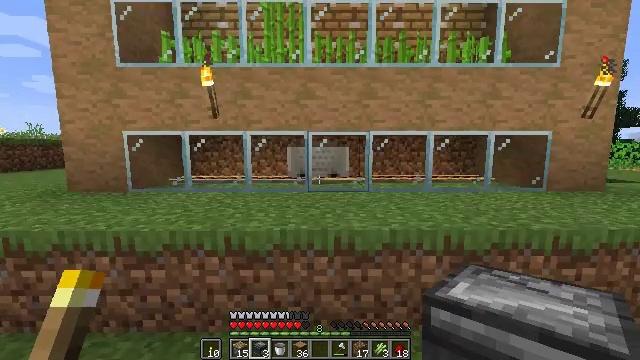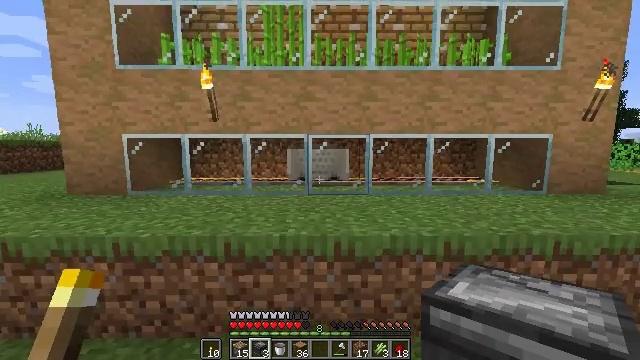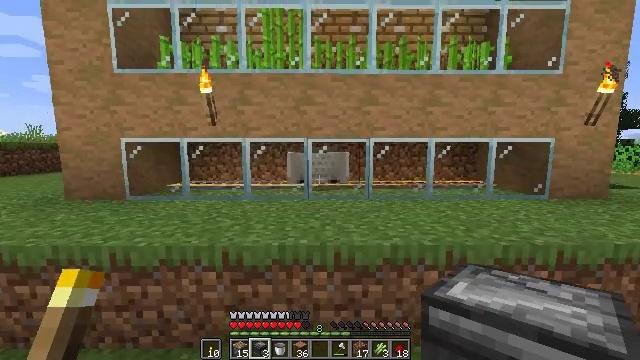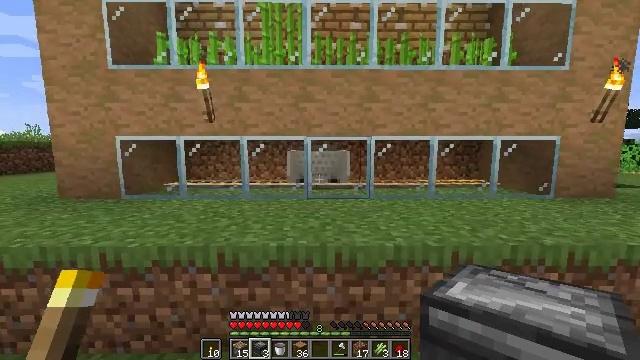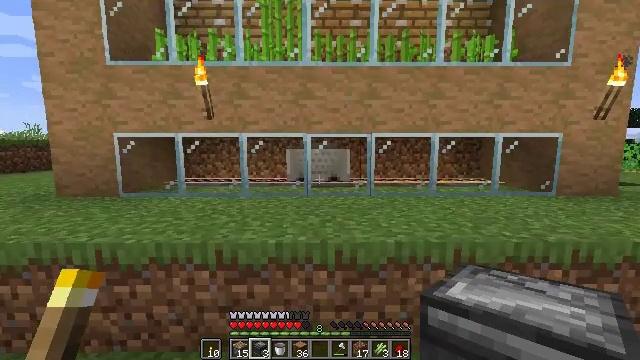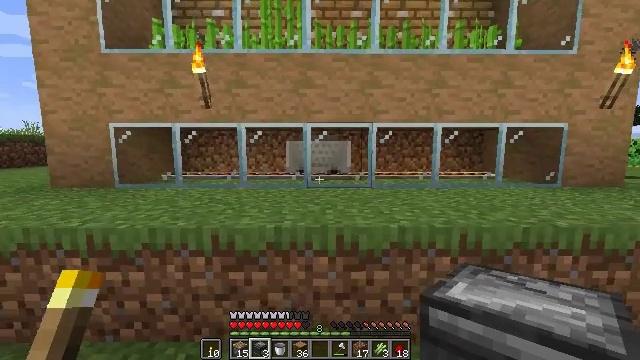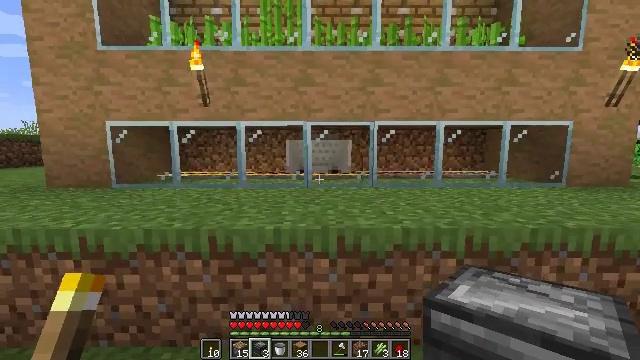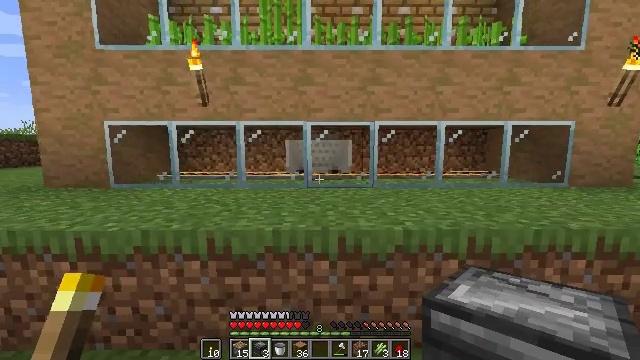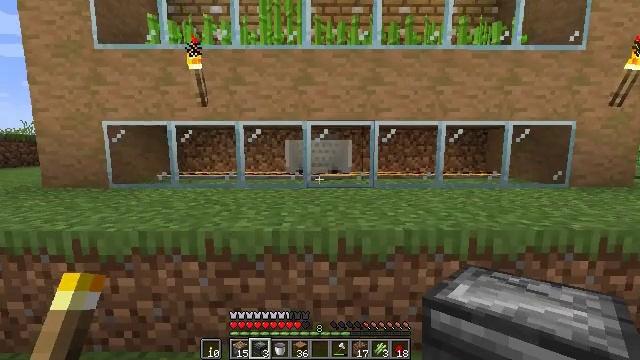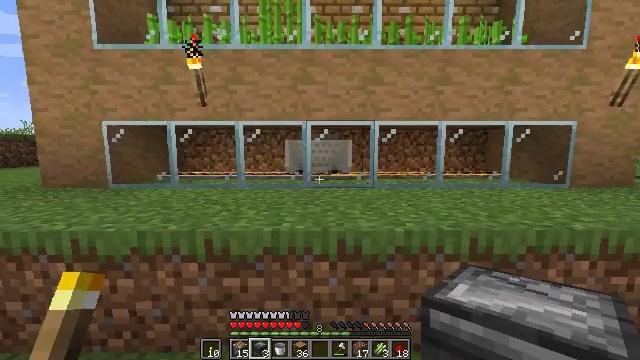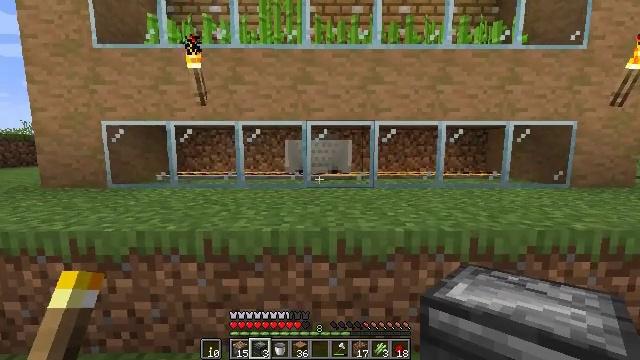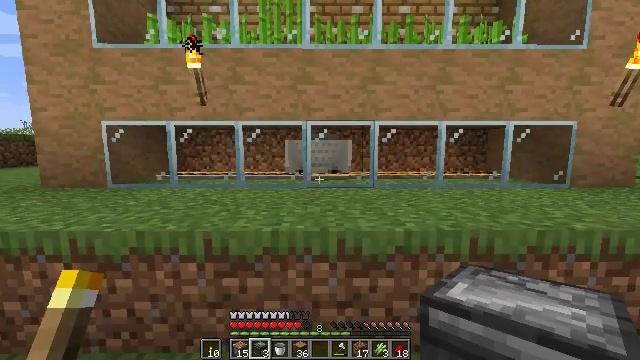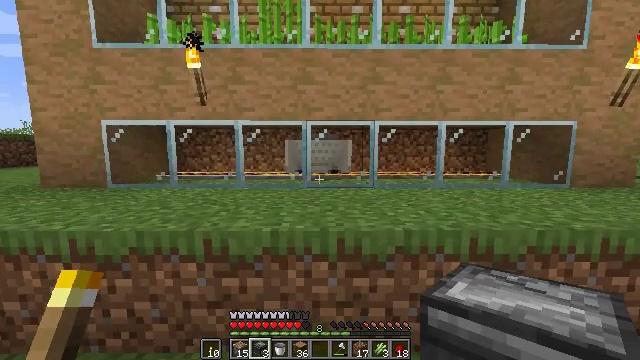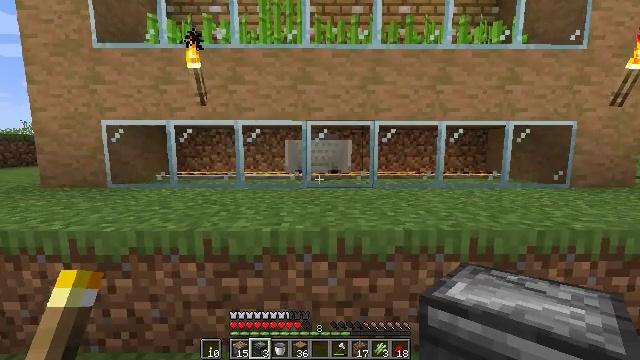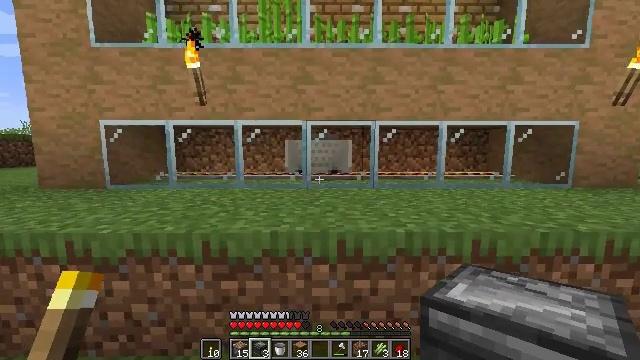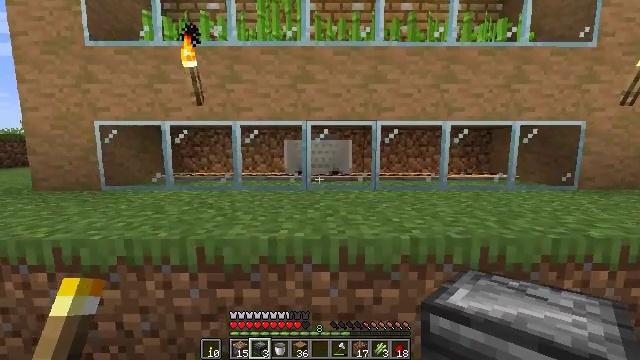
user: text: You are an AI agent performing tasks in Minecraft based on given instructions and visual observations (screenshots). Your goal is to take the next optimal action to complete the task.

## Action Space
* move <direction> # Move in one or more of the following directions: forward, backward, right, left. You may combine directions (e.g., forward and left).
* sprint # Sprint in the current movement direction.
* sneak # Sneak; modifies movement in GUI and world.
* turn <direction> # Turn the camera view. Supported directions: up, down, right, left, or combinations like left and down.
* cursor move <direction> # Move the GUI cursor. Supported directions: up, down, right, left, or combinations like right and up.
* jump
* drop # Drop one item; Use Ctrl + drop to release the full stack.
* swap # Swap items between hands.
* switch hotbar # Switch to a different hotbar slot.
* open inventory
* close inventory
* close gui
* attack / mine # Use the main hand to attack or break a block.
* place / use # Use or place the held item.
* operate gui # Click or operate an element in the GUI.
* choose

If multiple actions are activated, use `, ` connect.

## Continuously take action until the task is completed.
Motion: motion action
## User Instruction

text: Gather stripped jungle log by holding the left button.
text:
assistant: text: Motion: move forward, jump
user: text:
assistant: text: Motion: move forward, jump
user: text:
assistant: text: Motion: jump
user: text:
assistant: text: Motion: no_op
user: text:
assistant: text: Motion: no_op
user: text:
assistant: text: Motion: no_op
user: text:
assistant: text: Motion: no_op
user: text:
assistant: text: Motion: no_op
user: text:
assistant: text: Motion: no_op
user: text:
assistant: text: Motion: no_op
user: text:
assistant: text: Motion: no_op
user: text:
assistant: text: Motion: no_op
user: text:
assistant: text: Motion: no_op
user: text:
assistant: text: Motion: move forward
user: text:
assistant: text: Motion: move forward
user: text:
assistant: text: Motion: move forward
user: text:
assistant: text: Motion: move forward
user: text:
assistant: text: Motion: move forward
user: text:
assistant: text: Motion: no_op
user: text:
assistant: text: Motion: no_op
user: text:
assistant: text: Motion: no_op
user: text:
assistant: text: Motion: no_op
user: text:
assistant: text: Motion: no_op
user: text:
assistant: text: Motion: no_op
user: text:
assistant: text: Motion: no_op
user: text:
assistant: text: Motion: no_op
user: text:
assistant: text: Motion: no_op
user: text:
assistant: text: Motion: no_op
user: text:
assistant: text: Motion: no_op
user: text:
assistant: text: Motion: move forward, turn left